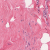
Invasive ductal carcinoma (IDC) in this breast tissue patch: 0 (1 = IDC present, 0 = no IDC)